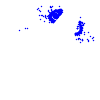
Particle: electron